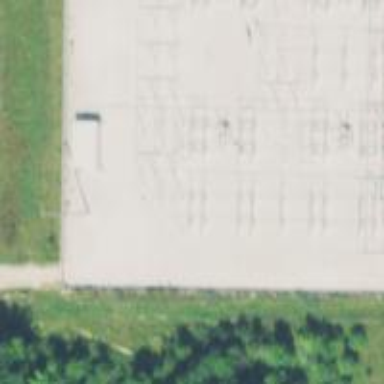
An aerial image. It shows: Switch used for power control.